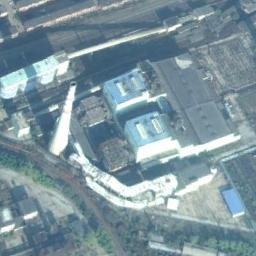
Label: thermal_power_station